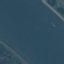
Land use / land cover class: River